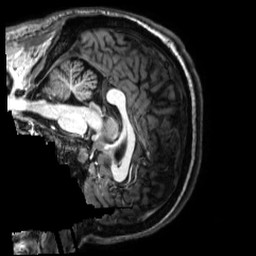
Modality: T1w
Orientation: sagittal
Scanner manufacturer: philips
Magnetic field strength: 3 T
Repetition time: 0.0096 s
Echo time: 0.0046 s